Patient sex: M
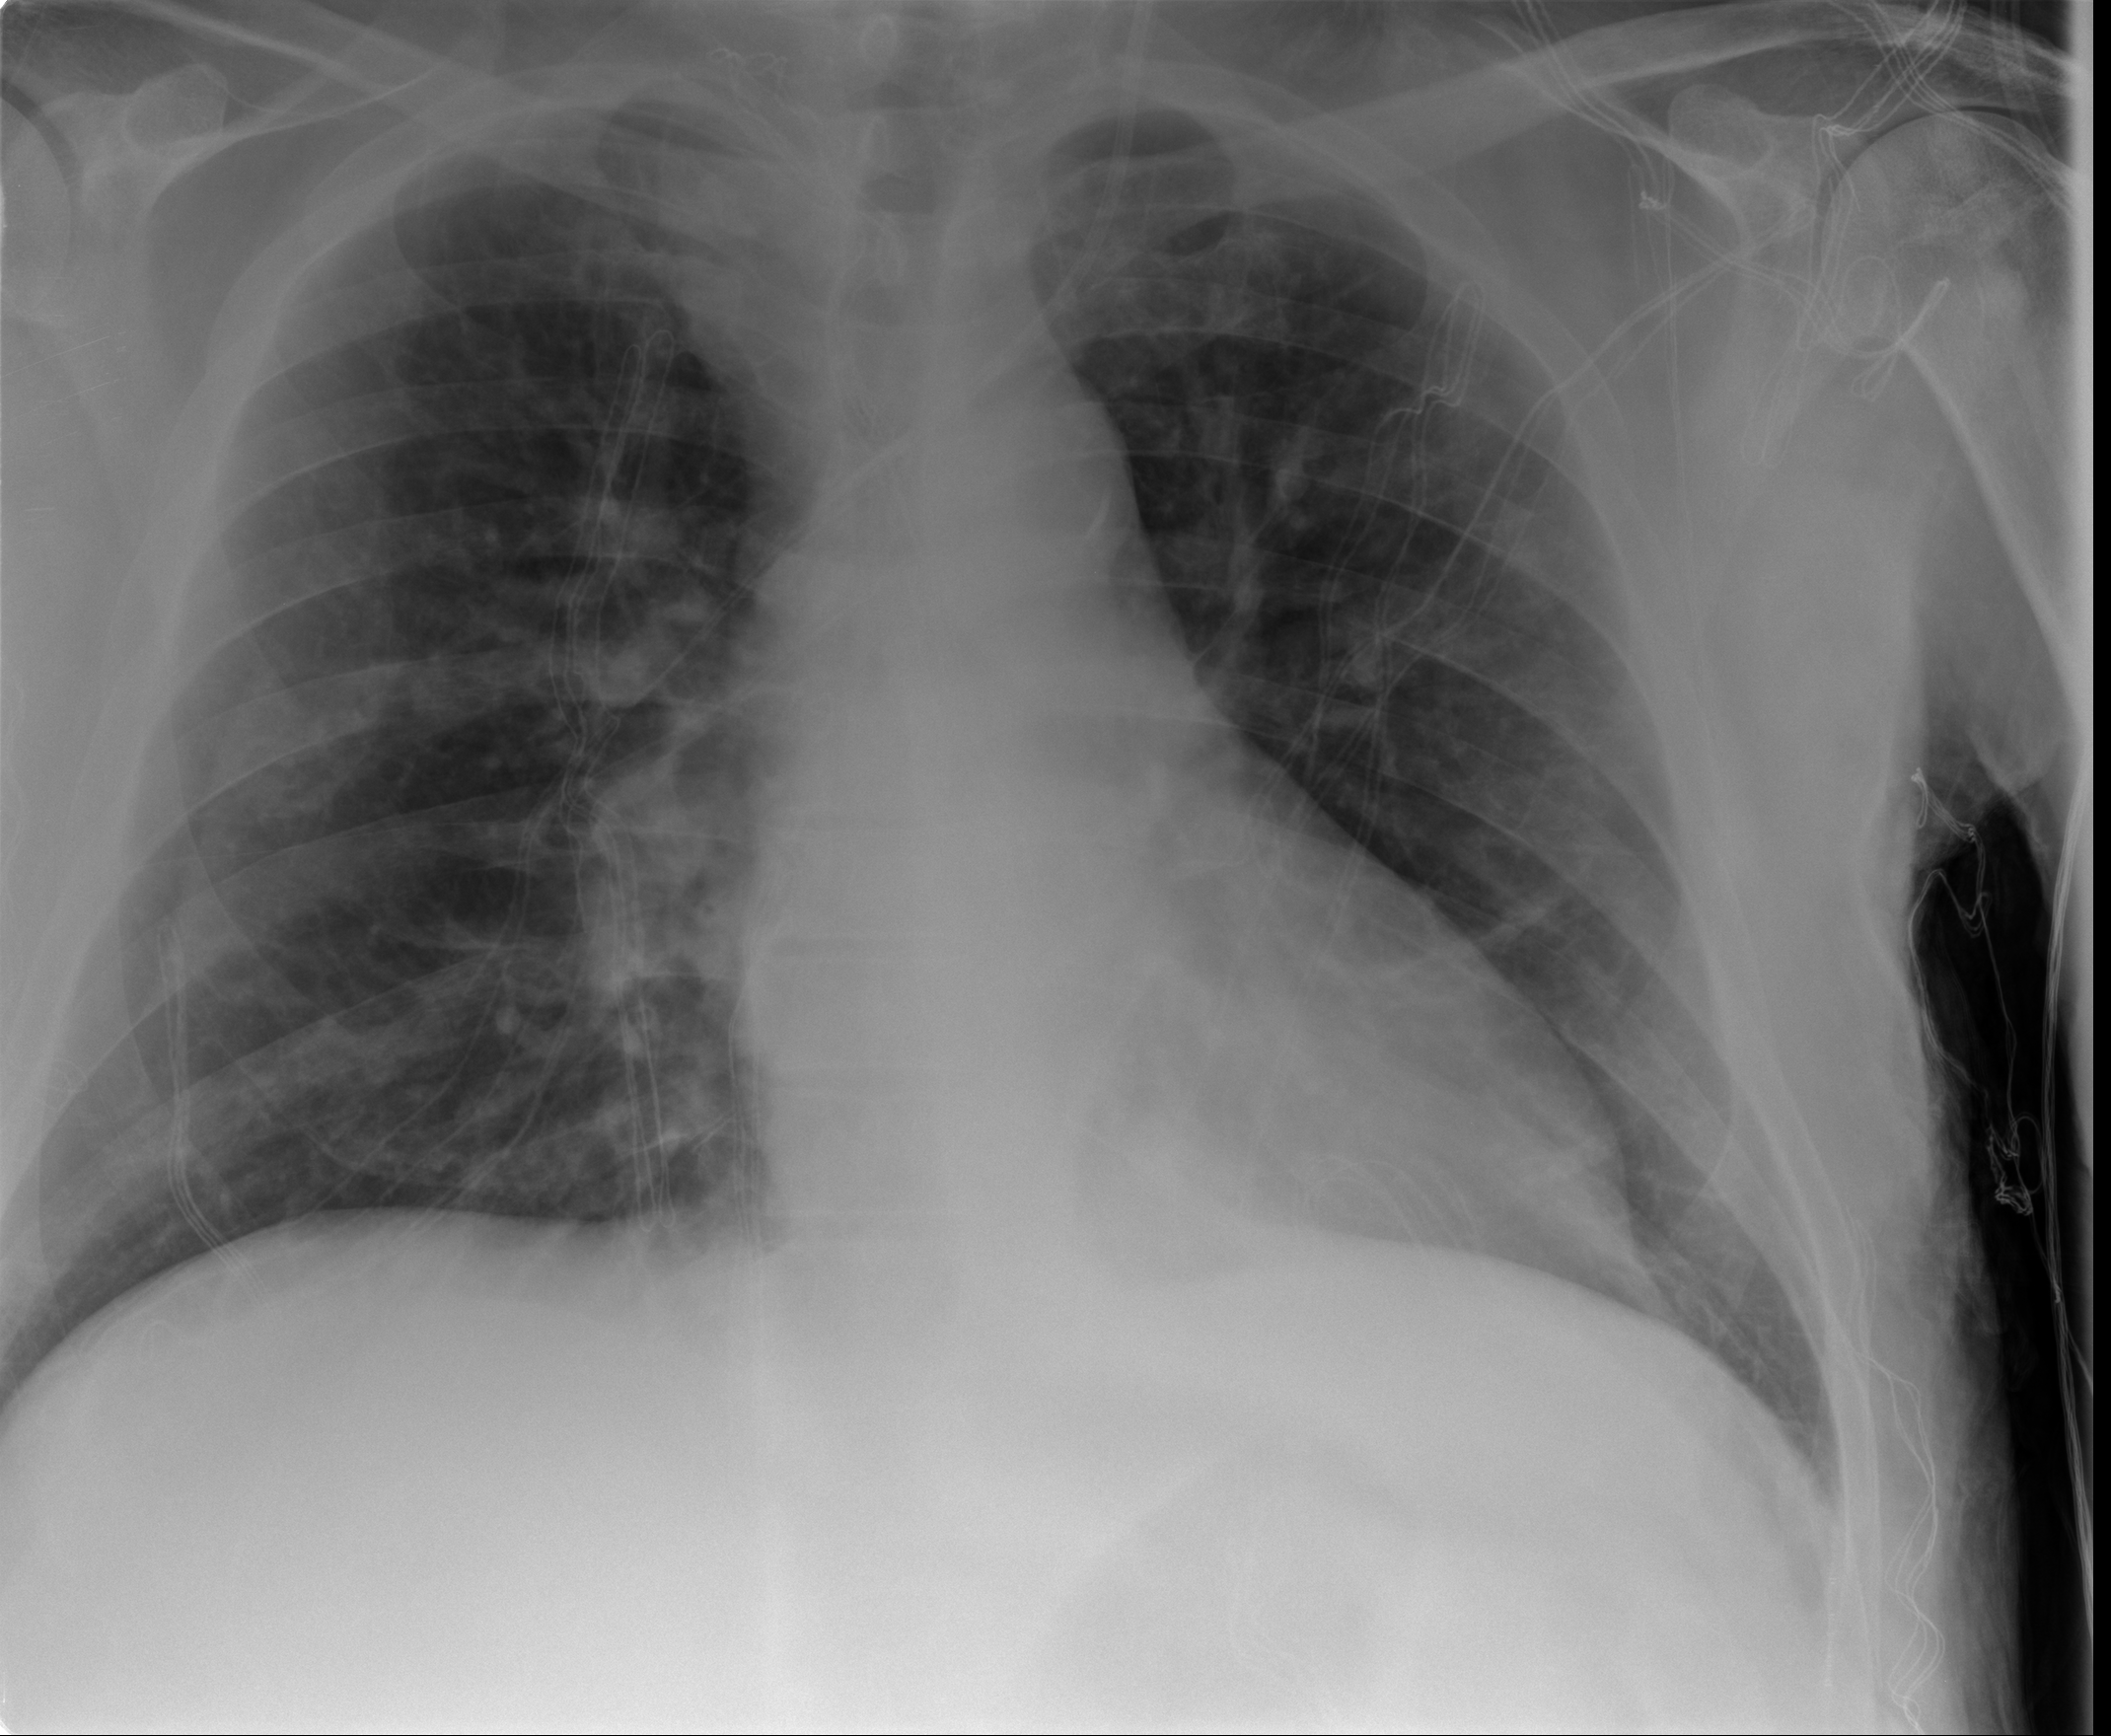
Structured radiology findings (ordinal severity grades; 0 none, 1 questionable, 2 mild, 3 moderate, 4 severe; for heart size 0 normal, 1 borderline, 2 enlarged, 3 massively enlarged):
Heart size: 0
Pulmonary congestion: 2
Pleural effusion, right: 0
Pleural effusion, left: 0
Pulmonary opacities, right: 0
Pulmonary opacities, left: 0
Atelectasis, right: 0
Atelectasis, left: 0